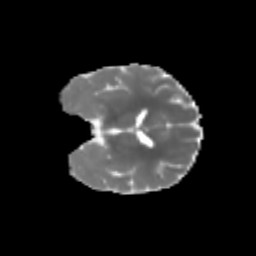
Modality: MD
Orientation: coronal
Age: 7
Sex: male
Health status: healthy